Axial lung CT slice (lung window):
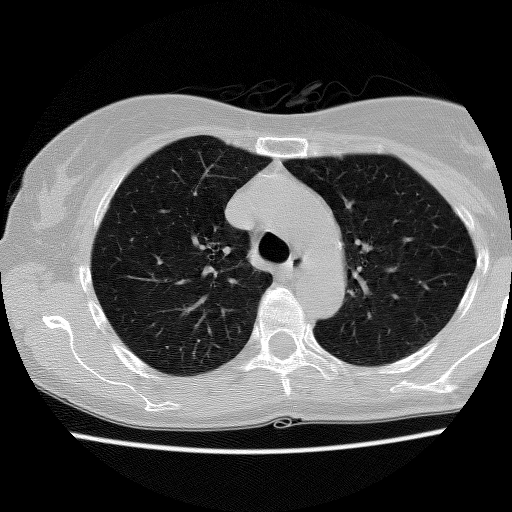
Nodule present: no